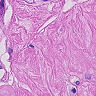
Metastatic tissue present: yes